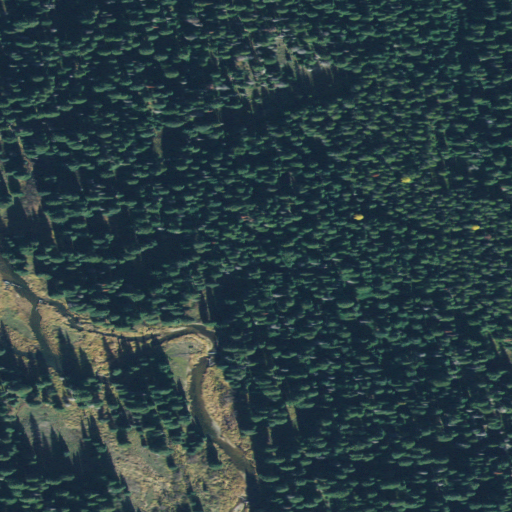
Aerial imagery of plain(s) in Idaho named Big Meadows containing evergreen forest, woody wetlands, and herbaceous wetlands